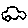
Label: car